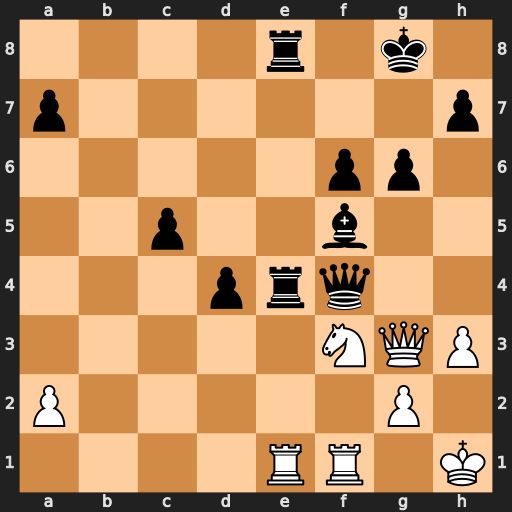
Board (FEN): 4r1k1/p6p/5pp1/2p2b2/3prq2/5NQP/P5P1/4RR1K
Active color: w
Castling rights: -
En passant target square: -
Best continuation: Qxf4 Rxf4 Rxe8+